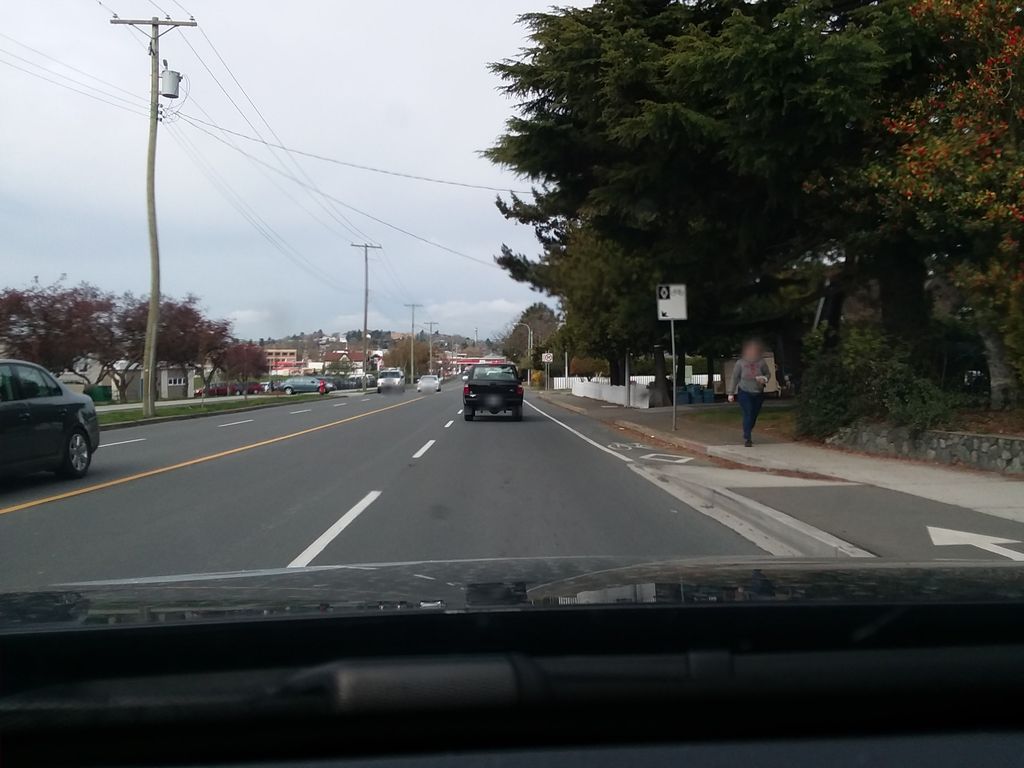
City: victoria